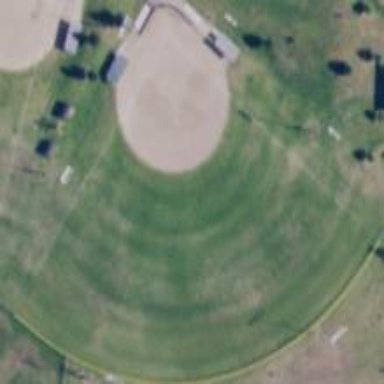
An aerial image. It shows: Baseball pitch for leisure land activities.